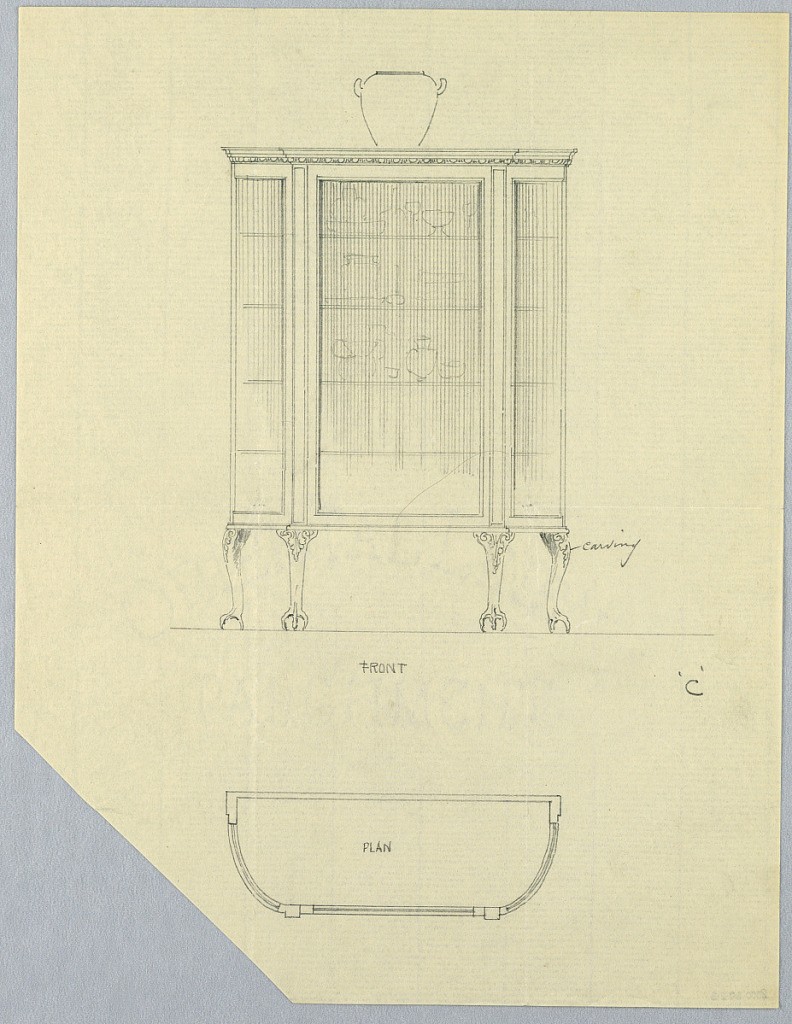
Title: Design for Cabinet "C," Plan and Elevation
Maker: A.N. Davenport Co.
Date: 1900–05
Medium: Graphite on thin cream paper
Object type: Drawing
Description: Elevation (central and upper section of sheet): tri-partite glass front cabinet with 4 shelves and carved frieze; raised on 4 carved cabriole legs terminating in ball-and-claw feet; vase atop cabinet and several other vessels on shelves inside cabinet.
Plan (lower section of sheet): semi-lunar silhouette of cabinet with flattened central front.